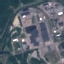
Label: Industrial